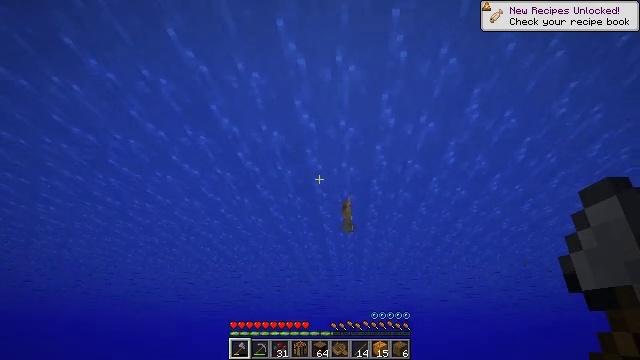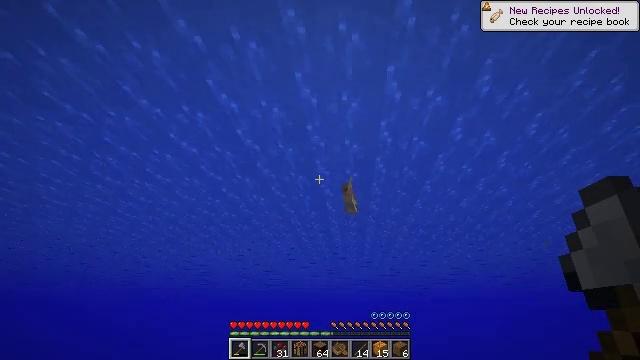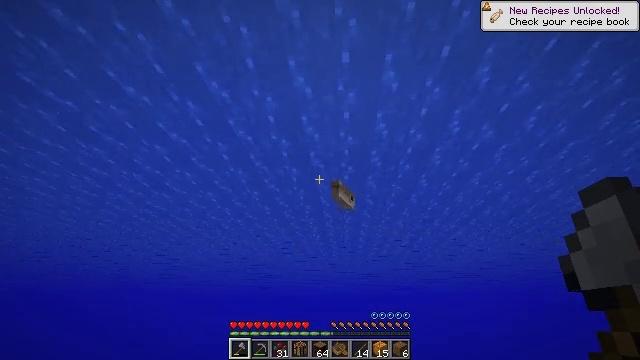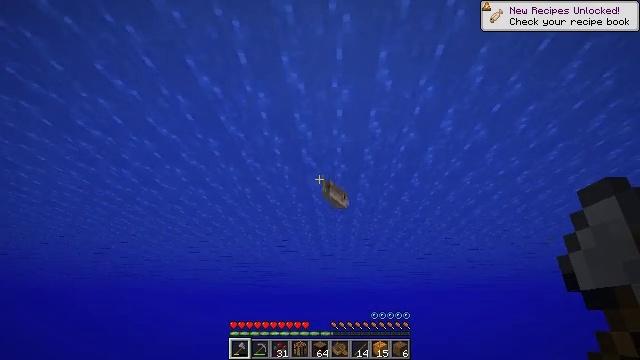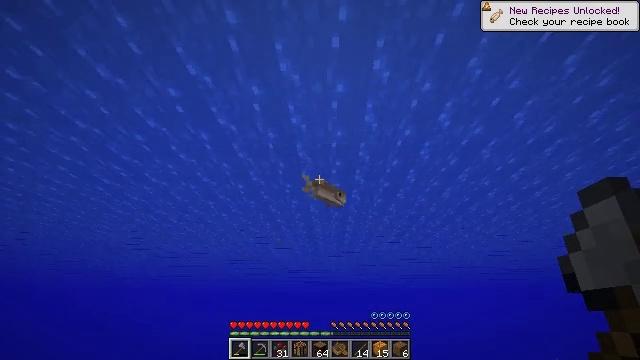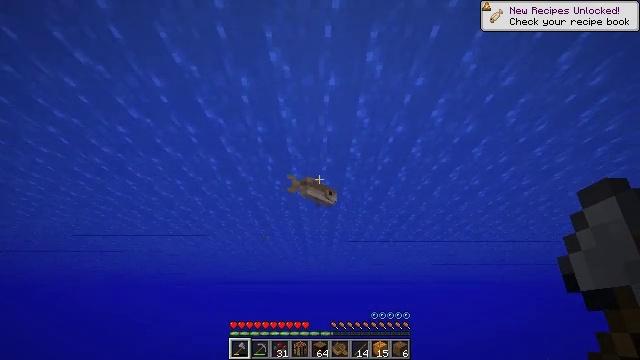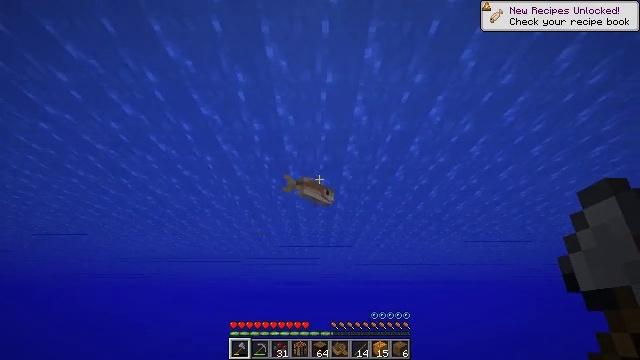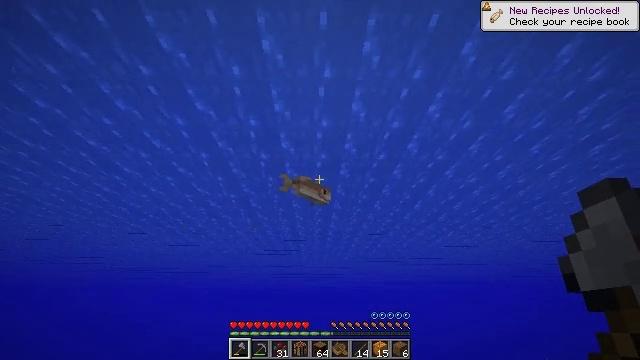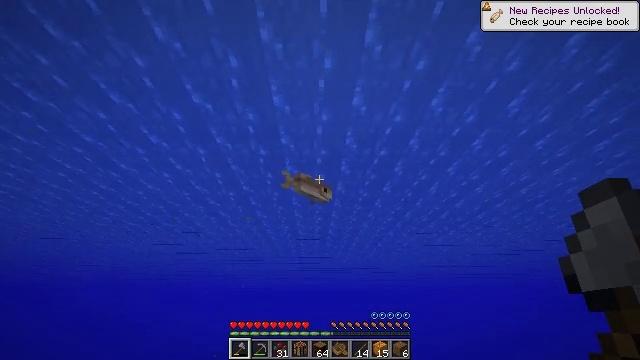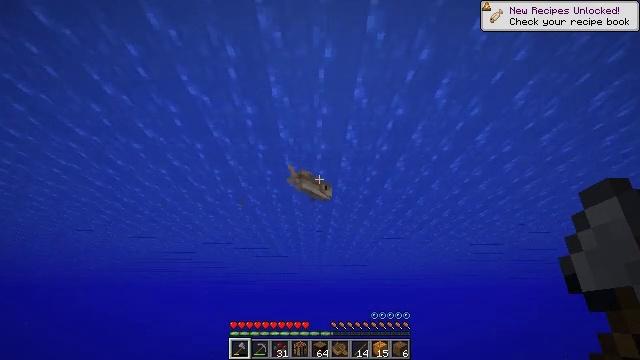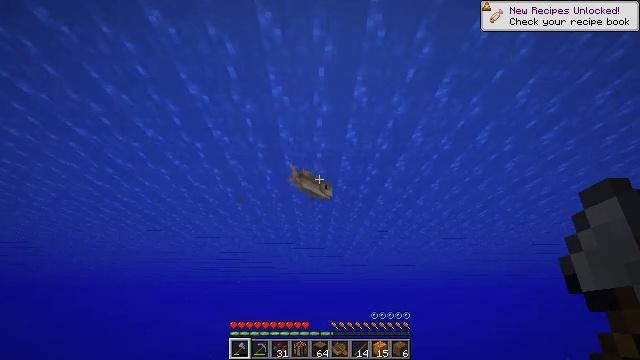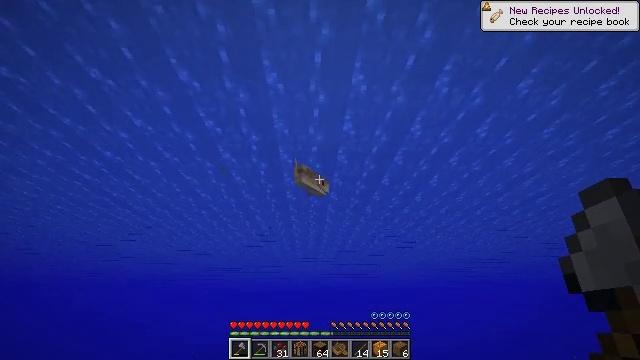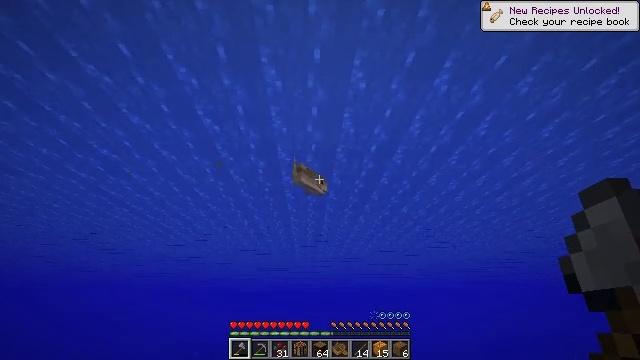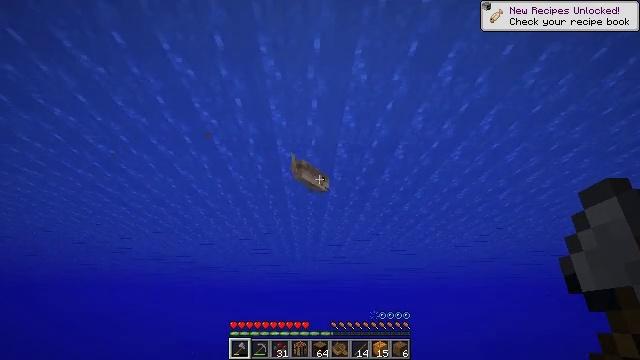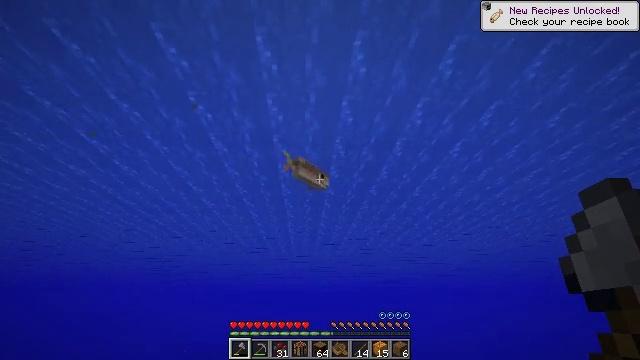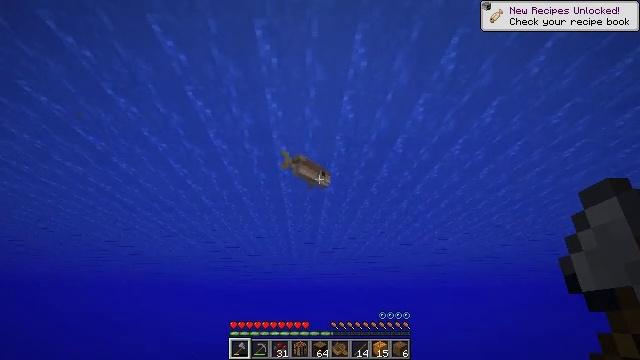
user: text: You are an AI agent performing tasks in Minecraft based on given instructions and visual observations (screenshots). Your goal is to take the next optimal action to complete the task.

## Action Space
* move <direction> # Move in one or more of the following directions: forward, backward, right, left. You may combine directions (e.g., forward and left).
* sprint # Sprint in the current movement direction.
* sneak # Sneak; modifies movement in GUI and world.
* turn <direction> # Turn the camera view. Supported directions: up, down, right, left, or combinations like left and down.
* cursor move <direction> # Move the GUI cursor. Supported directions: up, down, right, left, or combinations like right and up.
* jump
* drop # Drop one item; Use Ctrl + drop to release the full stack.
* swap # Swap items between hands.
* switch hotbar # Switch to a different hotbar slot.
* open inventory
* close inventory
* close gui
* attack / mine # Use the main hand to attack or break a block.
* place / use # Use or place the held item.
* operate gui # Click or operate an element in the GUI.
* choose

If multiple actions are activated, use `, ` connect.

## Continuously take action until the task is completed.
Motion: motion action
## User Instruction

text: Hunt a cod.
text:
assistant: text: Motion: move forward, turn down
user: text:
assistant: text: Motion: move forward, turn right and down
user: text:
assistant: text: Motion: move forward, turn right
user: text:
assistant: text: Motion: move forward, turn right
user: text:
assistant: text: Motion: move forward, turn right
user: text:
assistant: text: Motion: move forward
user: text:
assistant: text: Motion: move forward
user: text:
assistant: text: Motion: move forward
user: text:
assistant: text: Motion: move forward
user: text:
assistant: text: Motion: move forward
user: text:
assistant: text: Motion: move forward
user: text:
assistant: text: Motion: move forward
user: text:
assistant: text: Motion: move forward
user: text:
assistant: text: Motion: move forward
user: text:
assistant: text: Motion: move forward
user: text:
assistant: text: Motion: move forward
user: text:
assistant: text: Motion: move forward
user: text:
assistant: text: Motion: move forward, turn right and up
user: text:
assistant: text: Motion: move forward, turn right
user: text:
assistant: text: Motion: move forward
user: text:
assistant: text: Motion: move forward
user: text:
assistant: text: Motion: move forward
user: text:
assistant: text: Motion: move forward
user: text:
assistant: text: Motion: move forward, jump
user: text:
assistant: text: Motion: move forward, jump
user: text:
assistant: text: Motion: move forward, jump
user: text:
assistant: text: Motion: move forward, jump
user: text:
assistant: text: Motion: move forward, jump
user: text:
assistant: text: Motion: move forward, jump
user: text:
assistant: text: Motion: move forward, jump